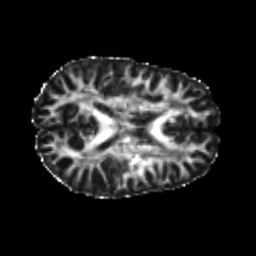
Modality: FA
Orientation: axial
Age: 25
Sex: female
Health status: healthy
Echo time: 0.074 s